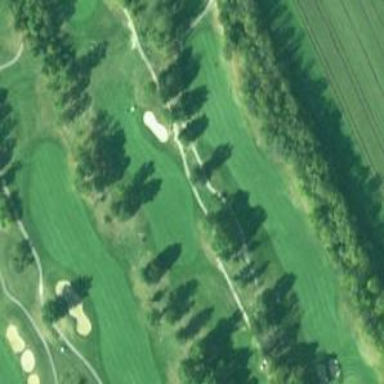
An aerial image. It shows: Grassy area designated as golf fairway.